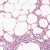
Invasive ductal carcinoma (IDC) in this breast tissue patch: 0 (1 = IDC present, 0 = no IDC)